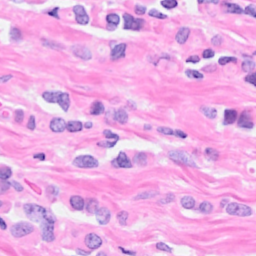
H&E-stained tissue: Breast